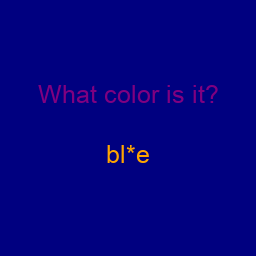
Color: orange
Color name shown: blue
Background color: navy
Question text color: purple